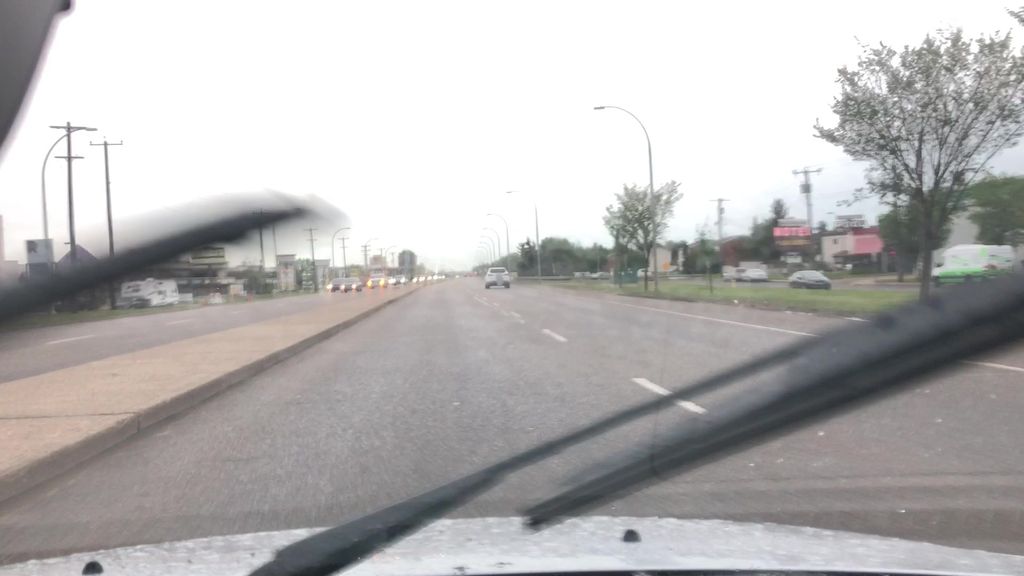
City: edmonton